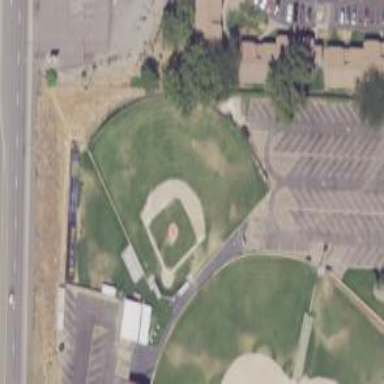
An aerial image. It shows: Baseball pitch for leisure land.